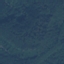
Label: Forest